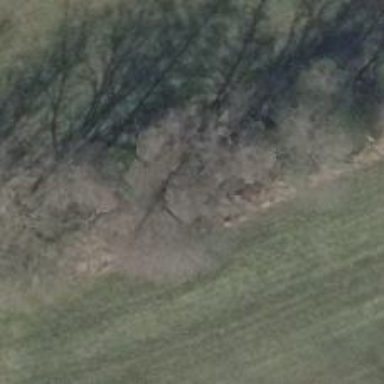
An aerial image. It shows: Row of deciduous broadleaved trees.